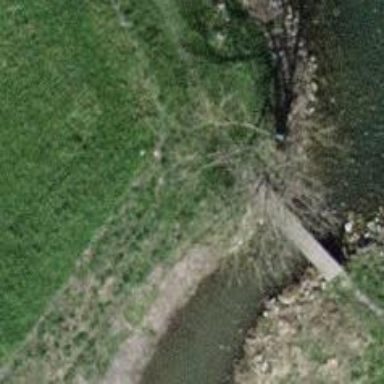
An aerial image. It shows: Path leading to bridge.